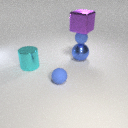
small blue rubber sphere above large blue metal sphere